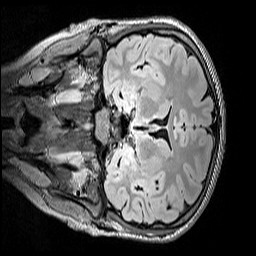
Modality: FLAIR
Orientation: coronal
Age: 11
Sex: female
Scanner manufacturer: siemens
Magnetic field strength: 3 T
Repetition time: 5 s
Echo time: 0.388 s